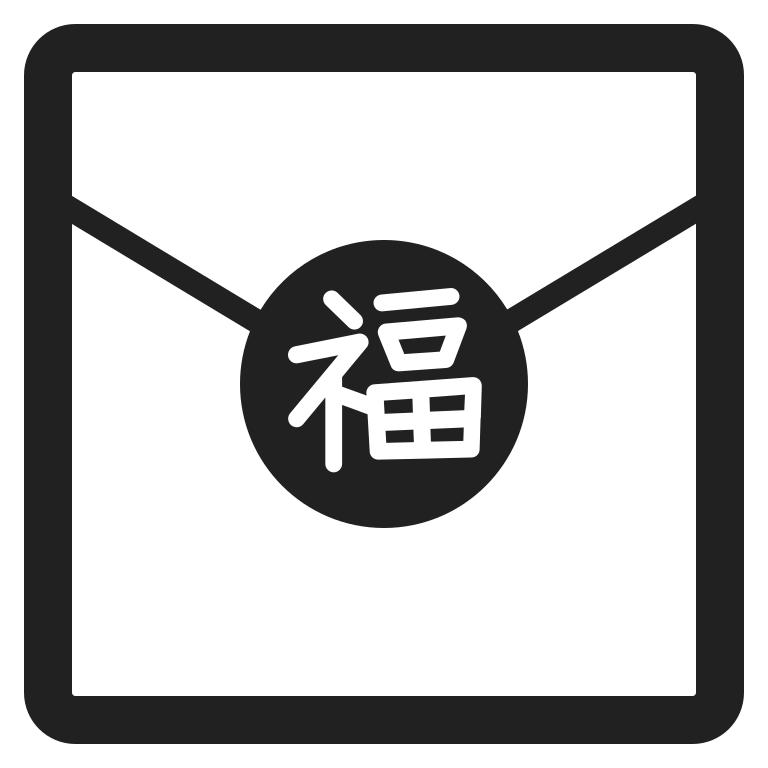
red envelope high contrast